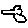
Label: tree